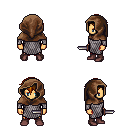
a pixel art fantasy rpg character, male body template, human, tanned skin, chain mail, red pants, brunette short bangs hairstyle, cloth hood, maroon shoes, dagger, four views (front, back, left, right), 2x2 character sprite sheet, small pixel art, hard edges, no anti-aliasing